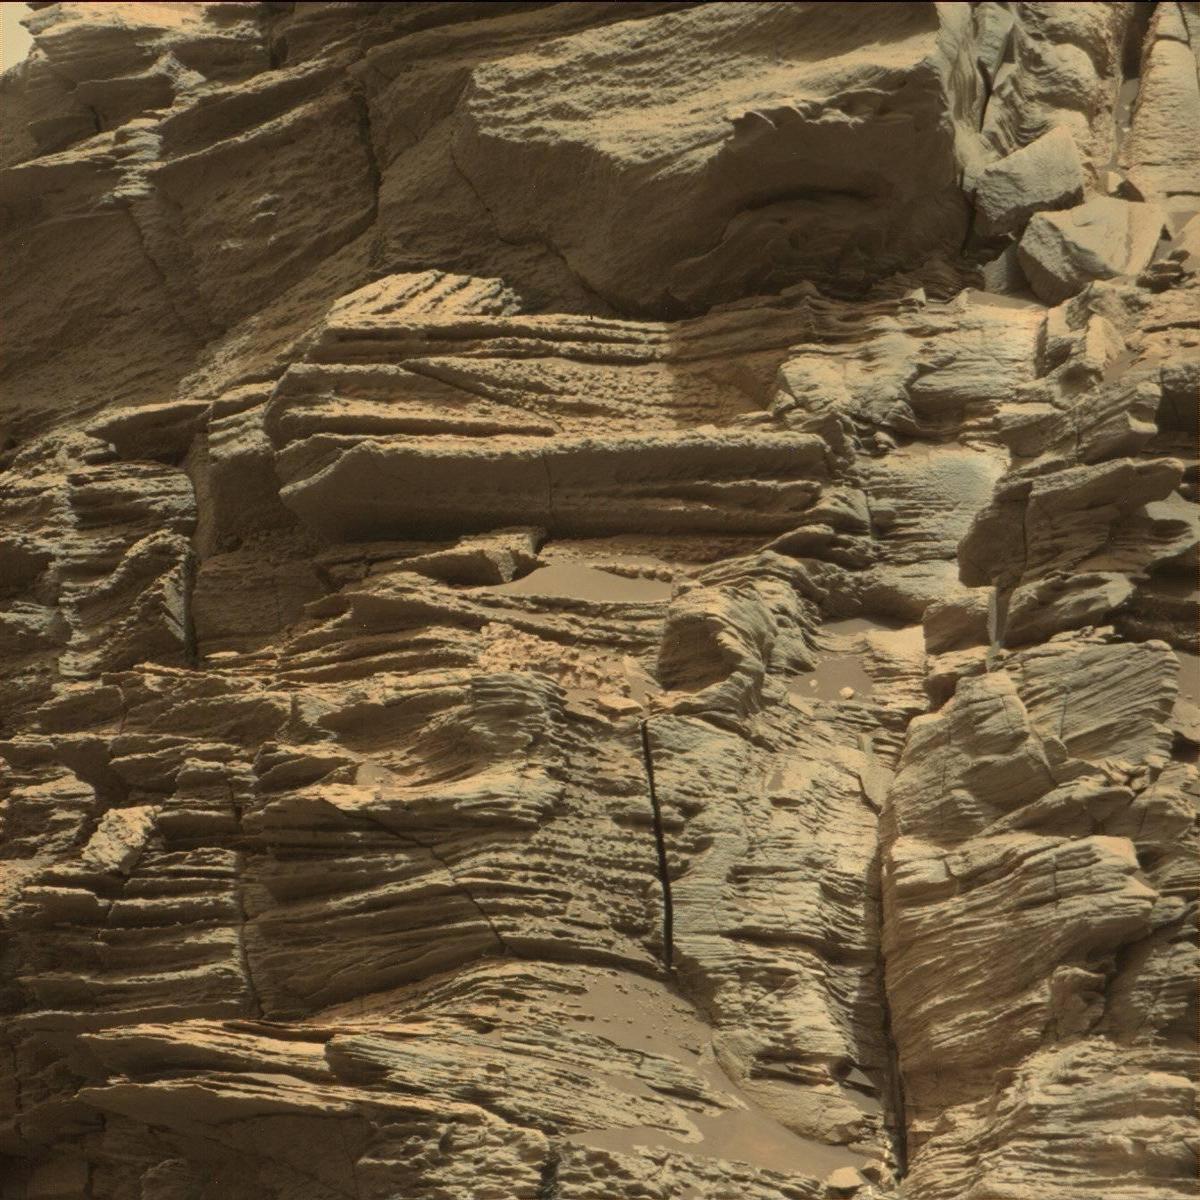
Terrain classes present: Bedrock, Sand / Soil, Sky